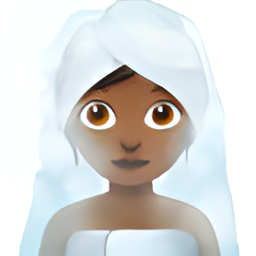
Name: woman in steamy room medium dark skin tone
Emoji: 🧖🏾‍♀️
Group: People & Body
Sub-group: person-activity